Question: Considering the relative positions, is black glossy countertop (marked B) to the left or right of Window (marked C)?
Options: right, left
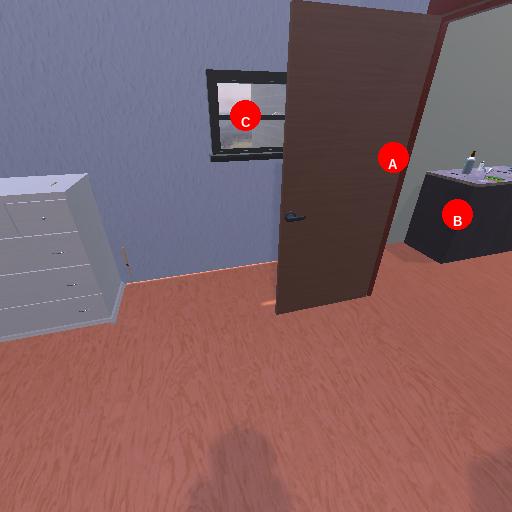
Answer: right